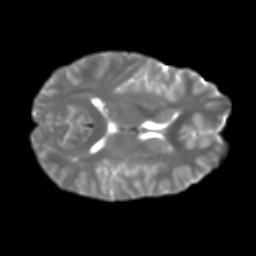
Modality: T2w
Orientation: axial
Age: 22
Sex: female
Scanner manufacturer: ge
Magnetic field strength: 3 T
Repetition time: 7.8 s
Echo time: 0.0606 s